Question: There is a nice flowchart (taken from <URL> for choosing a particular container in C++:

Is there something similar for the Scala collections? I'm still somewhat overwhelmed with the options.
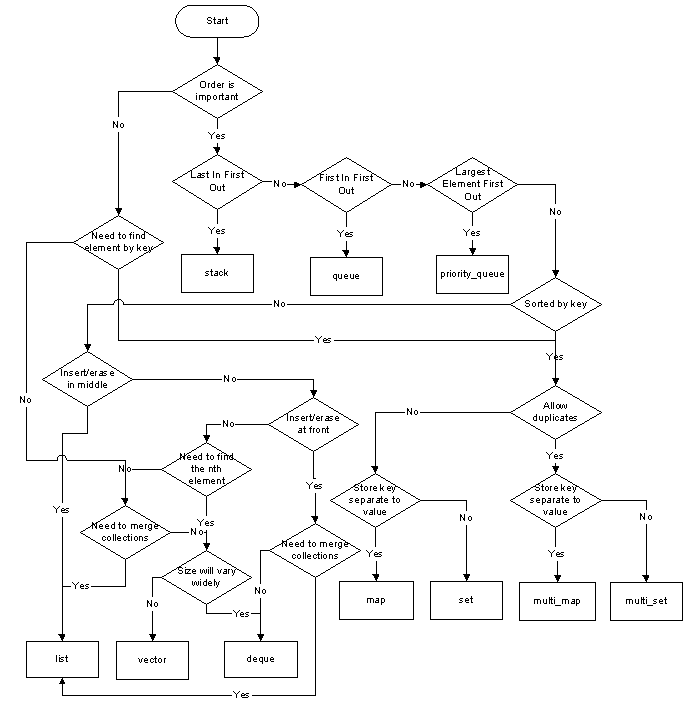
Answer: I am not aware of such flowcharts for Scala, but I guess one would be useful.
I made one for you -- larger picture <URL>.
Note that there is some added complexity, since Scala has more collections and there is both the 'mutable' and the 'immutable' package. Where possible, I added both alternatives to the rectangle.
I tried to follow the C++ STL flow diagram as much as possible, but I thought that the lower left part was complicating things a bit too much, so I changed the flow there slightly.
EDIT: fixed some typos.
EDIT: As Travis, suggested, note that in a majority of situations, you only need to pick between a 'Map', 'Set', 'List', 'ArrayBuffer' or a 'Vector'.
- 'Map'- 'Set'- 'List''ArrayBuffer'- 'ArrayBuffer'- 'Vector'
If that does not help and you have a more exotic use-case, use this chart.
<URL>